Breast ultrasound image
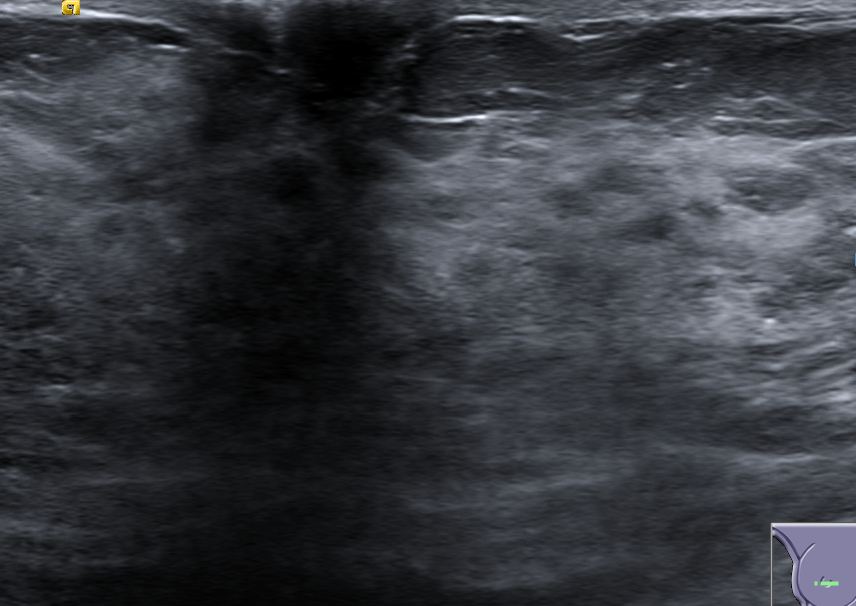
Diagnosis: normal